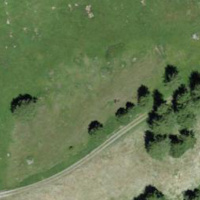
EUNIS habitat code: 26
Species observed at this site:
Dactylorhiza majalis